Field crop: maize
Growth stage: 1
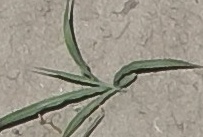
Species: sorghum